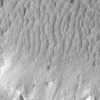
Label: not_dusty